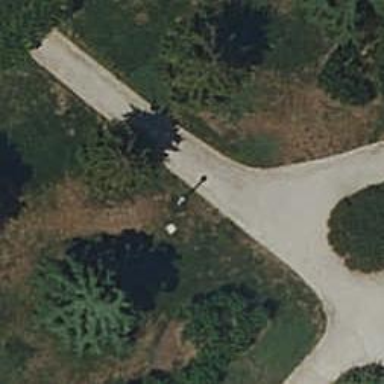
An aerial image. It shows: Paved footway.